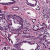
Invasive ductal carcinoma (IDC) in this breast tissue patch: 0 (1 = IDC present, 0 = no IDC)